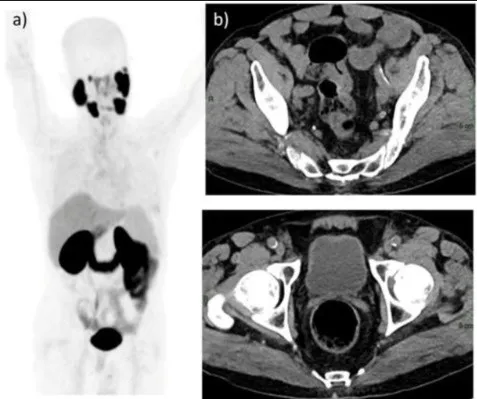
Post-therapy gallium-68-prostate-specific membrane antigen positron emission tomography/computed tomography (68Ga-PSMA-PET/CT). . (a) Maximum intensity projection image.
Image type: radiology (ct)